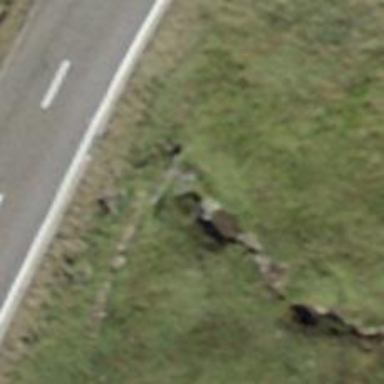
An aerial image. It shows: Culvert tunnel.